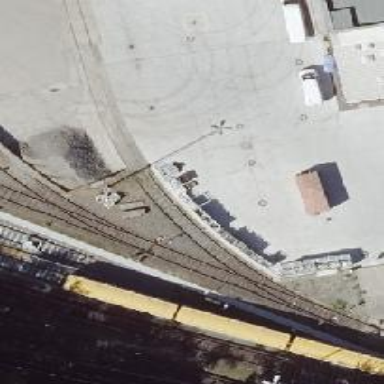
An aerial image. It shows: Yard meant for services.